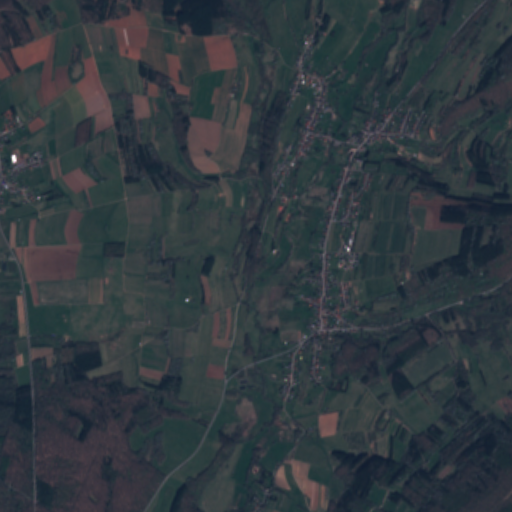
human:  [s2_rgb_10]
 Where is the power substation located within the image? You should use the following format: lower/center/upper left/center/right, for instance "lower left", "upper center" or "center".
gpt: The power substation is located in the upper center of the image.
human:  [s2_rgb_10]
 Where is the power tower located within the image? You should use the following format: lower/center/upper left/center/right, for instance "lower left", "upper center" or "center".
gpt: The power tower is located in the lower right of the image.
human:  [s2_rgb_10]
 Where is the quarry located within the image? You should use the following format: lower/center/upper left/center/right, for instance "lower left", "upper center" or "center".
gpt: There is no quarry in the image.